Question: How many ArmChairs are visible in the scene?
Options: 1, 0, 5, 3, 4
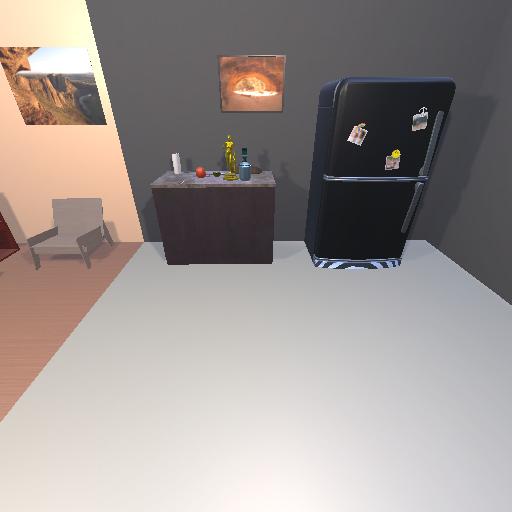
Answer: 1